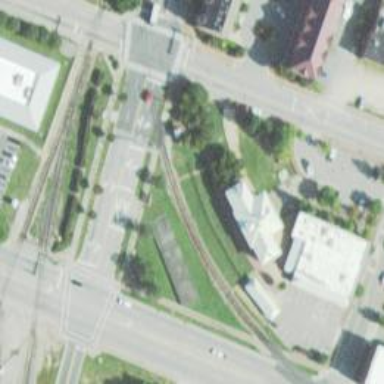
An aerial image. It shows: Railway crossing.